Field crop: tomato
Growth stage: 1
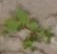
Species: portulaca